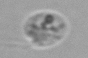
Label: Amoeba